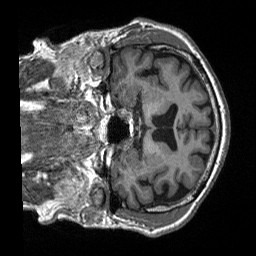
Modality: T1w
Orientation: coronal
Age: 64
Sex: male
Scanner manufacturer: siemens
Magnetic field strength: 3 T
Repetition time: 2.4 s
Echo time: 0.00226 s